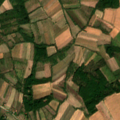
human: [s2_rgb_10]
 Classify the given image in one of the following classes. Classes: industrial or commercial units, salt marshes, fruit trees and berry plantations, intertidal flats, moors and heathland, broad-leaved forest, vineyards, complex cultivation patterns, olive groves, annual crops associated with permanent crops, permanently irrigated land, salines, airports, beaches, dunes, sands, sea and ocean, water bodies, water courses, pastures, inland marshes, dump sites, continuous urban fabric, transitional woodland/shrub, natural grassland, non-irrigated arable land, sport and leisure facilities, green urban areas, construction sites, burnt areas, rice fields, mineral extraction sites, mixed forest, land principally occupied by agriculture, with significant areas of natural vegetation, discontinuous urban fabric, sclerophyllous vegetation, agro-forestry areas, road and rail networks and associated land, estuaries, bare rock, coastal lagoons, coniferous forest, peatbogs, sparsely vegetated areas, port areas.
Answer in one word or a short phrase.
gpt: non-irrigated arable land, complex cultivation patterns, land principally occupied by agriculture, with significant areas of natural vegetation